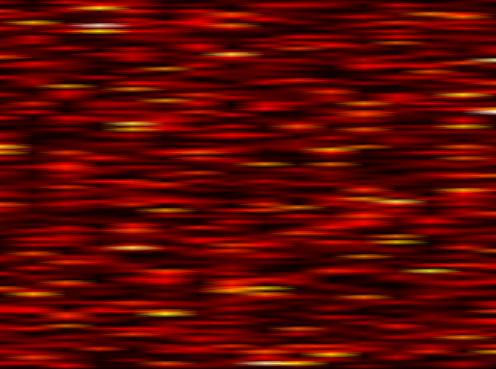
Label: UFMC